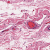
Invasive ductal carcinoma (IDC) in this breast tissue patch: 0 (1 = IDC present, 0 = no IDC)